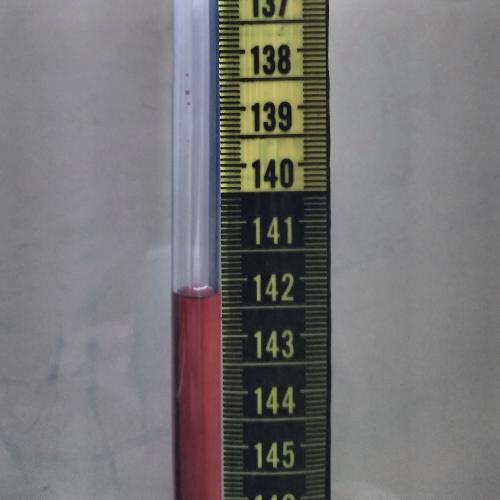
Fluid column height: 142.3 cm